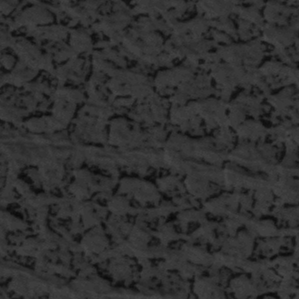
Label: frost